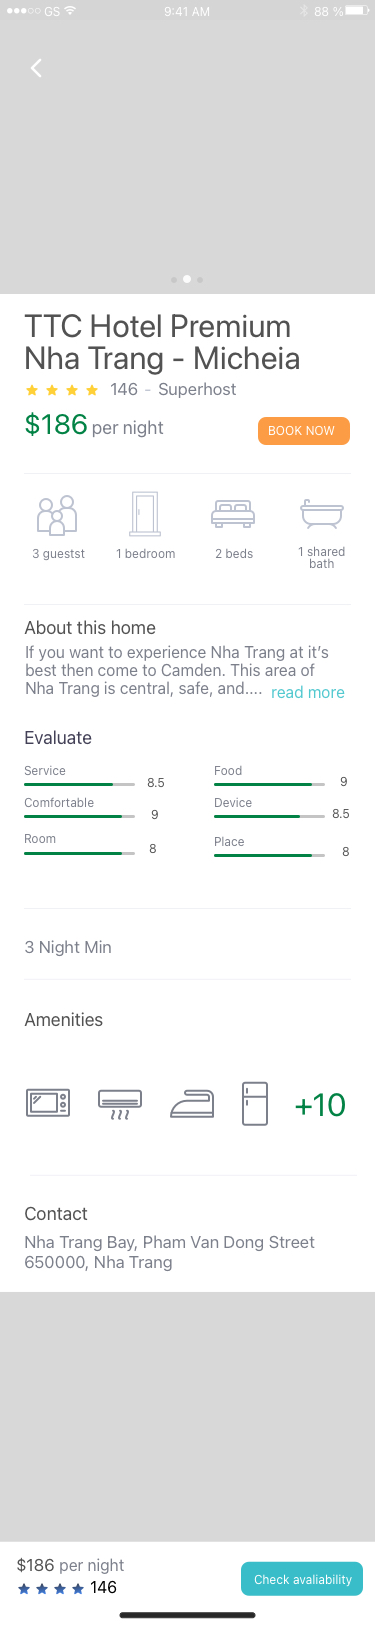
Text in this UI design:
3 guestst
1 bedroom
2 beds
1 shared
bath
About this home
If you want to experience Nha Trang at it’s
best then come to Camden. This area of
Nha Trang is central, safe, and....
read more
Evaluate
Service
8.5
Comfortable
9
Room
8
Place
8
Device
8.5
Food
9
TTC Hotel Premium
Nha Trang - Micheia
per night
$186
146
-
Superhost
BOOK NOW
88 %
9:41 AM
GS
3 Night Min
Contact
Nha Trang Bay, Pham Van Dong Street
650000, Nha Trang
per night
$186
146
Check avaliability
Amenities
+10